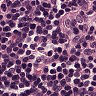
Metastatic tissue present: no